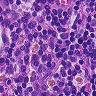
Metastatic tissue present: no